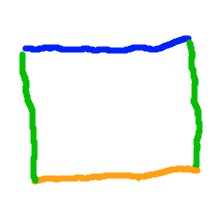
Shape: rectangle